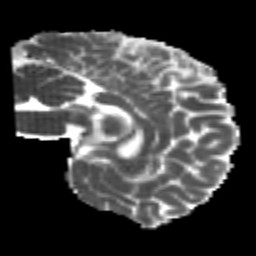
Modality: MD
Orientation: sagittal
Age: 24
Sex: male
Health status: healthy
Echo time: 0.074 s